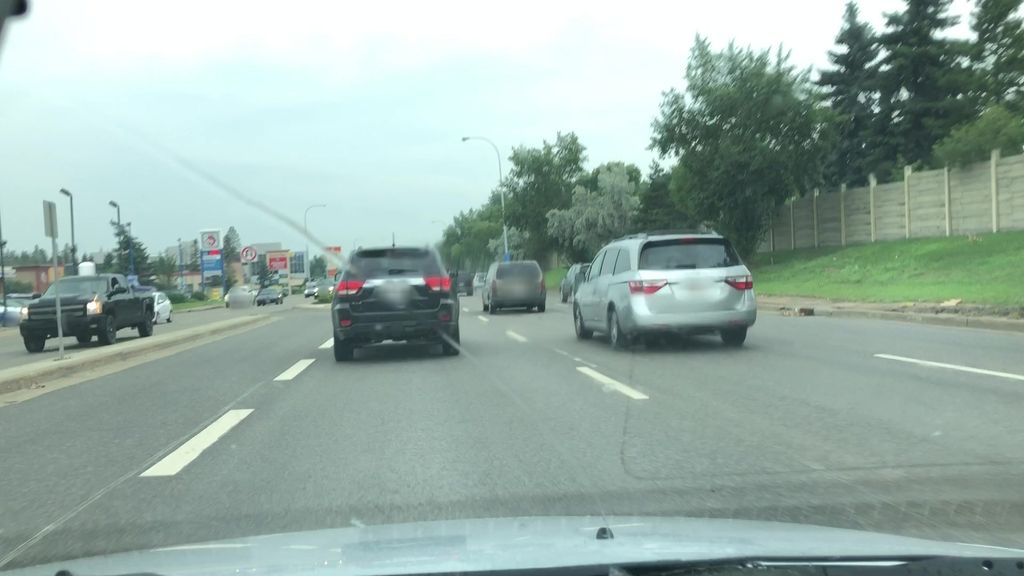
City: edmonton